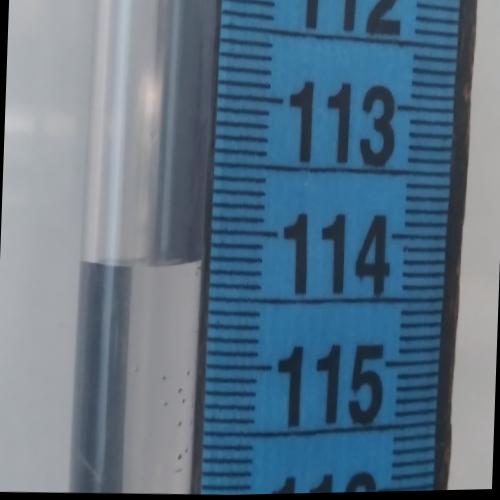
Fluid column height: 114.2 cm